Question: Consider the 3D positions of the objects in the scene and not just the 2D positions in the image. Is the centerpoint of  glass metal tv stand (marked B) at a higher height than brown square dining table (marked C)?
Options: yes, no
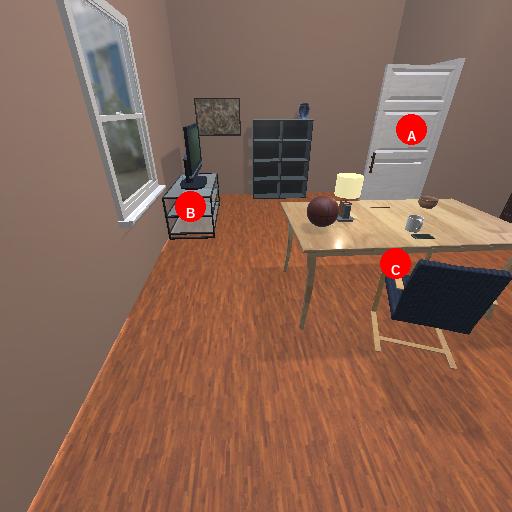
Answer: yes